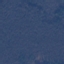
Land use / land cover: Forest